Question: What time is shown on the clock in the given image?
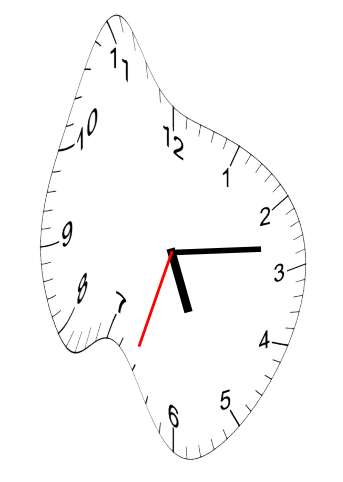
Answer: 05:13:33